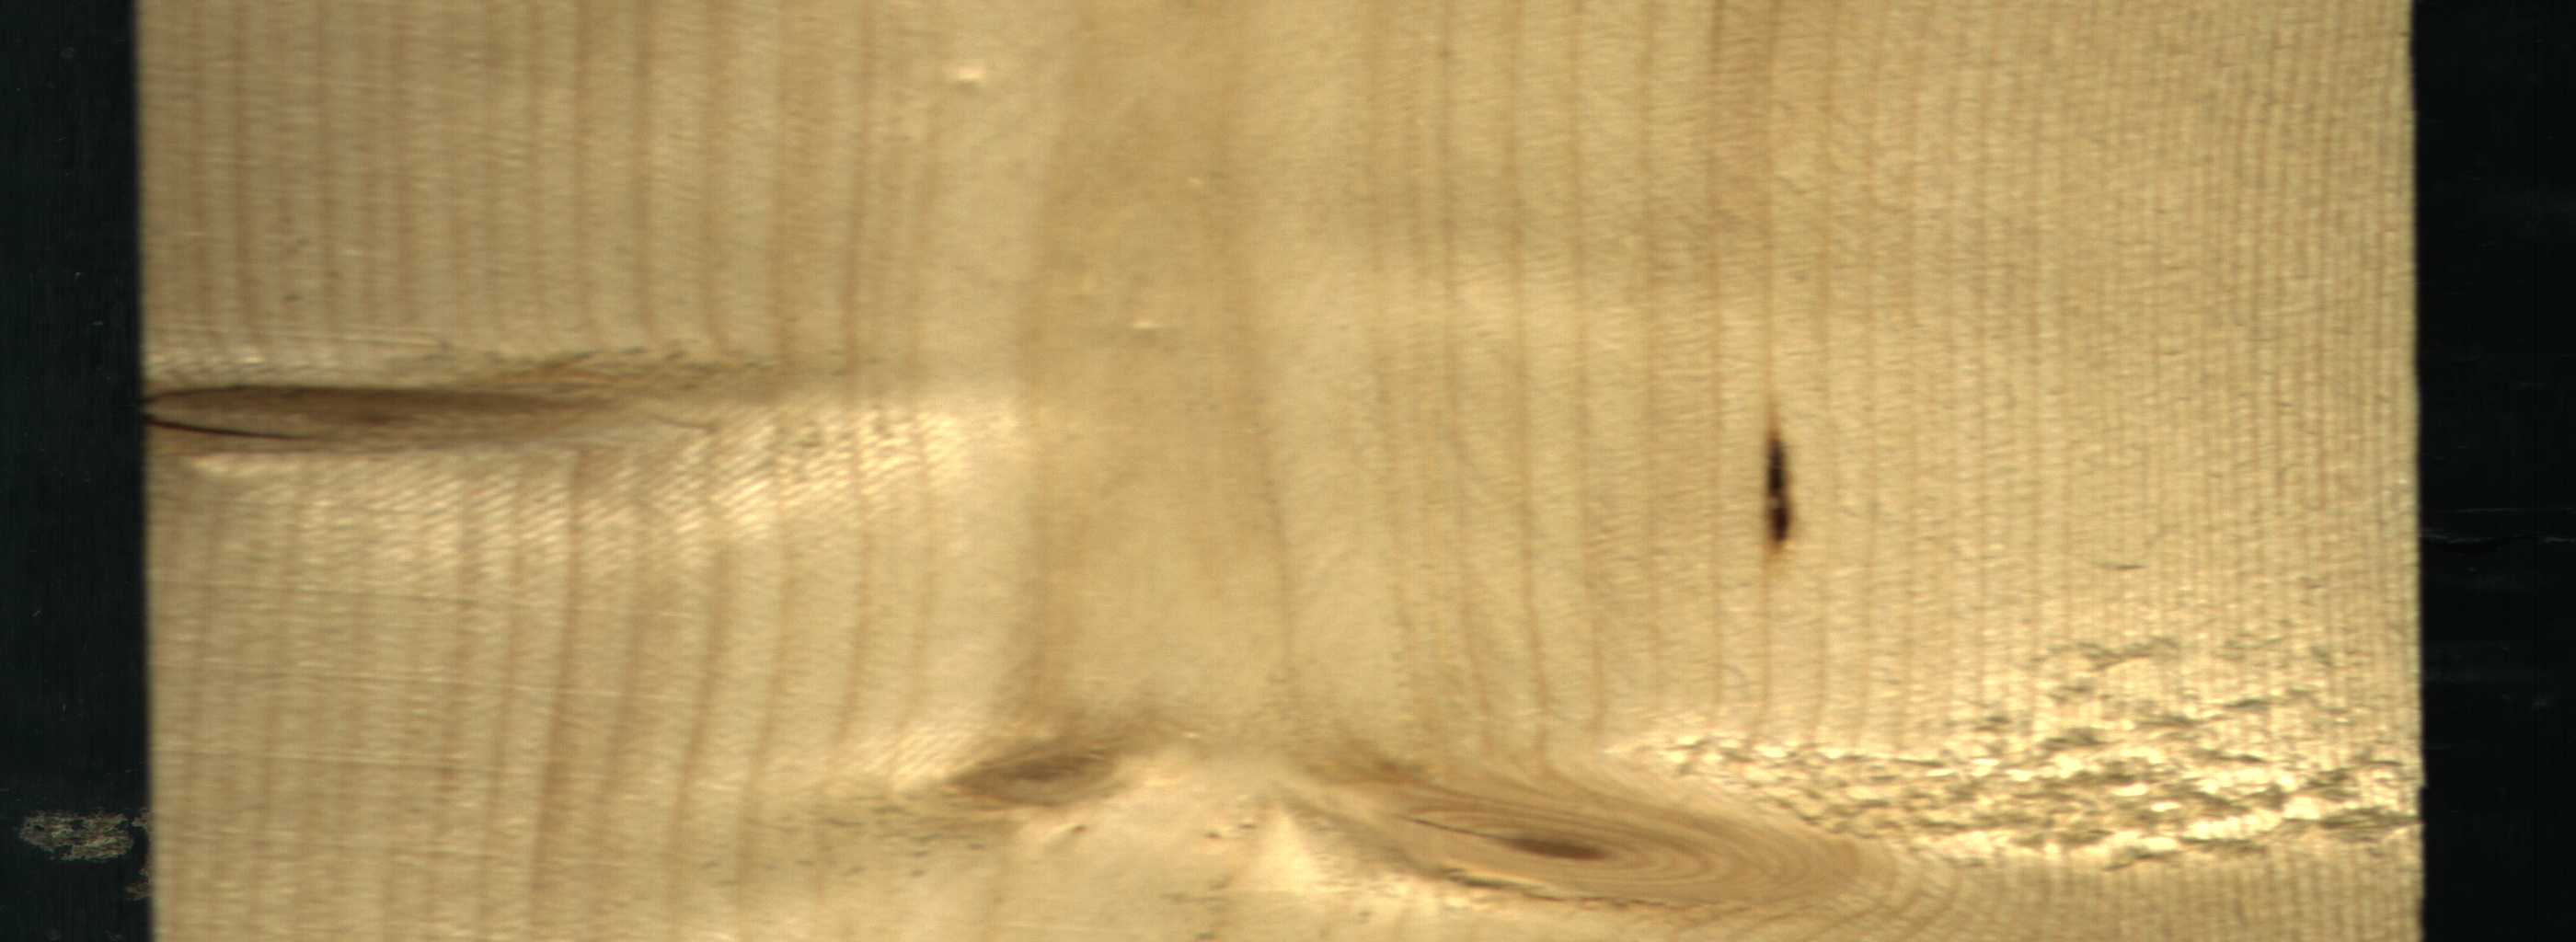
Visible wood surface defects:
resin
Dead_Knot
Live_Knot
Live_Knot